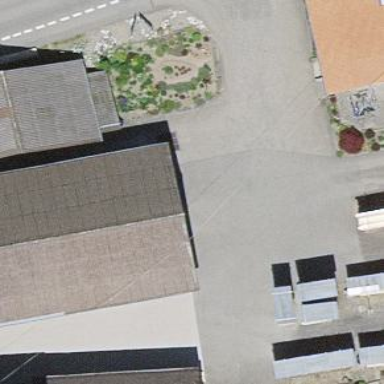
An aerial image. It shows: Warehouse.